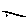
Label: line